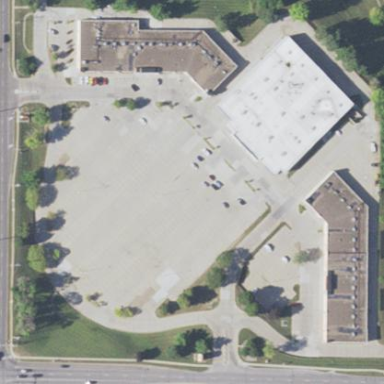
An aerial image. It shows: Retail area.